Field crop: maize
Growth stage: 1
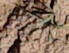
Species: lolium